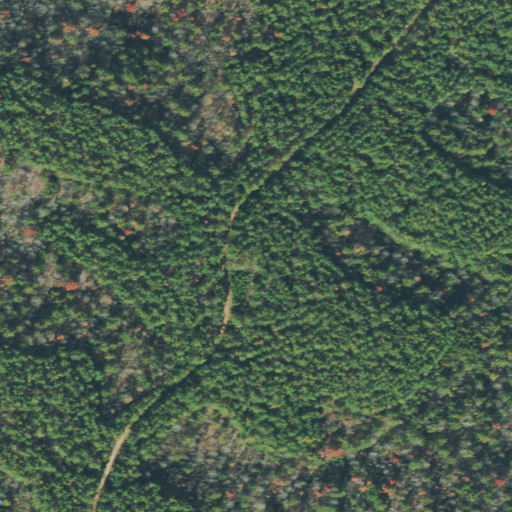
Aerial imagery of ridge(s) in Tennessee named Flat Rock Ridge containing evergreen forest, mixed forest, deciduous forest, open development, and low intensity development